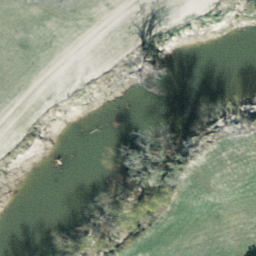
Label: river